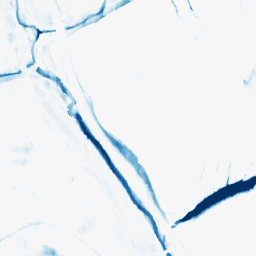
Category: morphological
Decomposition family: morphological_rect
Decomposition parameters: operation: closing
width: 5
height: 20
Upsampling method: cubic_catmull_rom
Upsampling parameters: scale: 4
Upsampling scale: 4